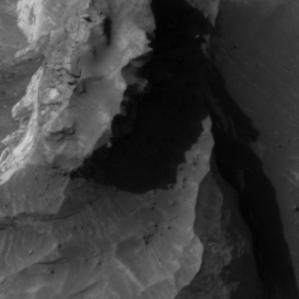
Label: non_frost